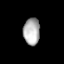
Tissue: lung
Cell type: Endothelial cells
Senescence score: 0.5459
Nuclear area (px): 435
Mean DAPI intensity: 176.216